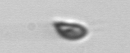
Label: Cryptophyta